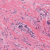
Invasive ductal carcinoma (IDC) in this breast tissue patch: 1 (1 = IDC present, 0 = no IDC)